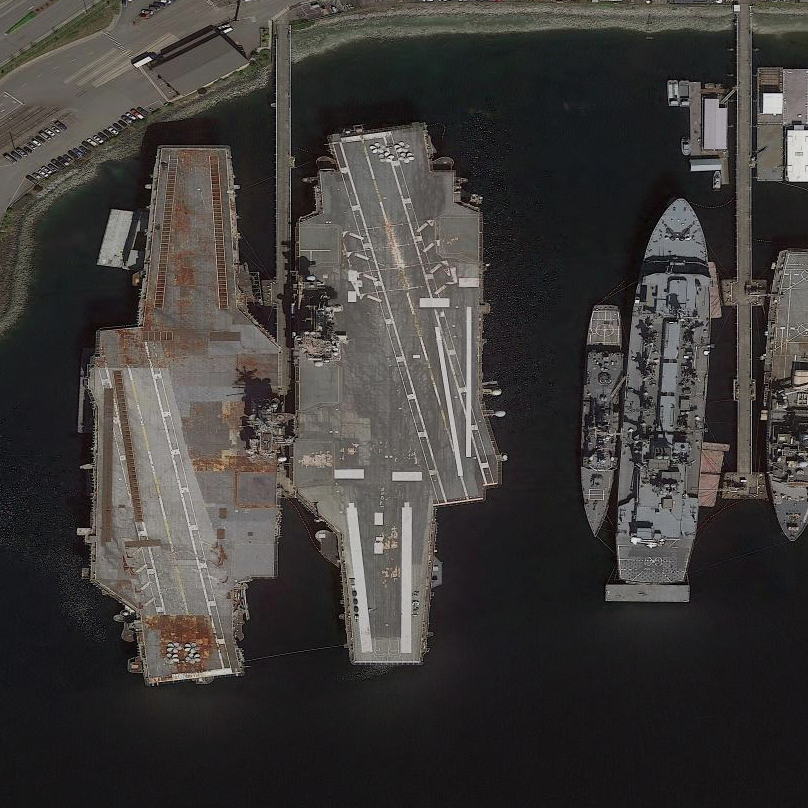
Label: aircraft_carrier